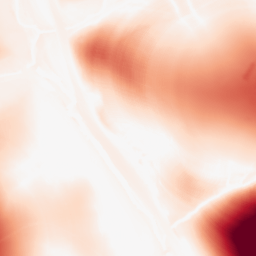
Category: morphological
Decomposition family: morphological
Decomposition parameters: operation: opening
size: 100
Upsampling method: quadratic
Upsampling parameters: scale: 8
Upsampling scale: 8